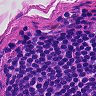
Metastatic tissue present: no